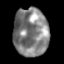
Tissue: skin
Cell type: Epithelial cells
Senescence score: 0.2265
Nuclear area (px): 1641
Mean DAPI intensity: 128.989